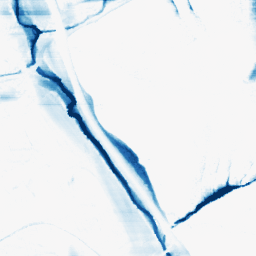
Category: morphological
Decomposition family: morphological_rect
Decomposition parameters: operation: closing
width: 50
height: 5
Upsampling method: regularized
Upsampling parameters: scale: 2
lambda_reg: 0.01
Upsampling scale: 2